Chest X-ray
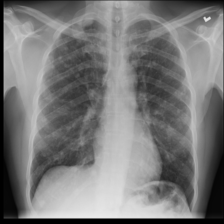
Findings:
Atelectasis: negative
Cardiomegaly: negative
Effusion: negative
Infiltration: negative
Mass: negative
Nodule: positive
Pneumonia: negative
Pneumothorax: negative
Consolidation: negative
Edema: negative
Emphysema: negative
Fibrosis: negative
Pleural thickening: negative
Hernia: negative